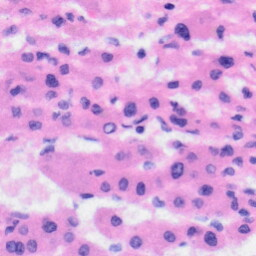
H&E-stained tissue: Liver